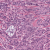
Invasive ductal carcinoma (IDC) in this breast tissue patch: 1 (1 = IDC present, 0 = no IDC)